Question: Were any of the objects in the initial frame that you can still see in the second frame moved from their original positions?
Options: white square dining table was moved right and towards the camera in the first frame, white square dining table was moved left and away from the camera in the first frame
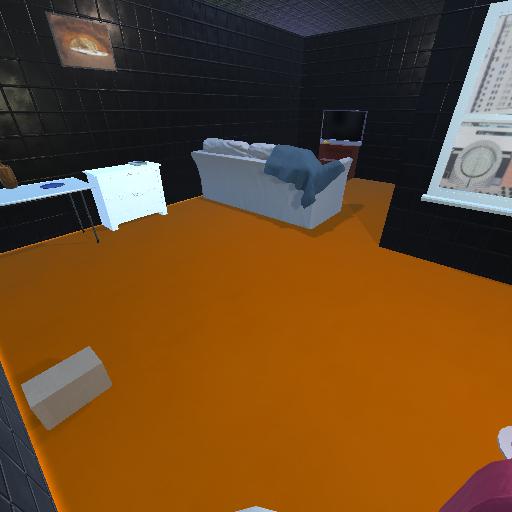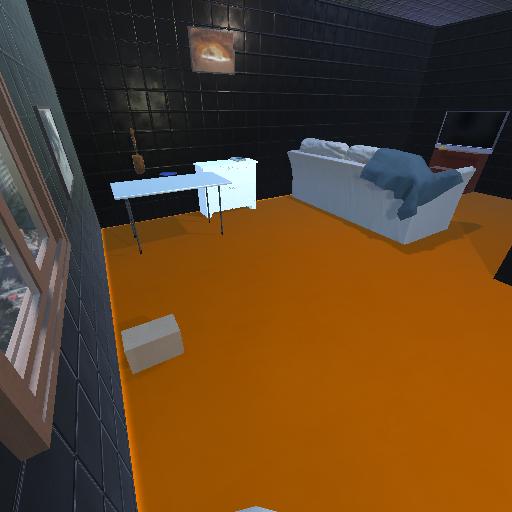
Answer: white square dining table was moved right and towards the camera in the first frame